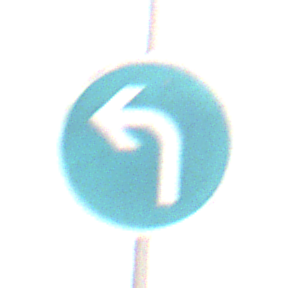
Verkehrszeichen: VorgeschriebeneFahrtrichtungLinks
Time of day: MorningAfternoon
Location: Outdoor (Nature)
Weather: Overcast
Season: NotSpecified
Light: Natural